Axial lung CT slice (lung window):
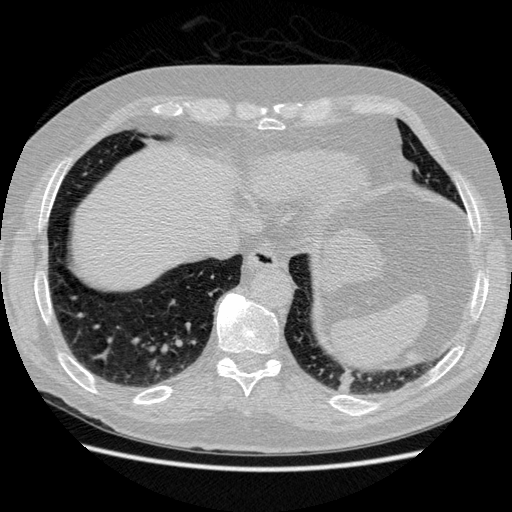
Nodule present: no